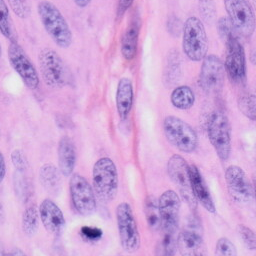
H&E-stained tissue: Skin